Question: i am new bie in android,
I am developing an application in Android, and i used some ready made libs, now there is browse option, and when i do browse it gives the place of /mnt/sdcard, it is basiacally a file reader, if i use this app in mobile then i can browse my memory card, but there even 500MB card have been configured in emulator, i dont know where to place the files so i can access in my Emulator's app, i am expecting, there will be a path like C:\Program Files (x86)\Androidndroid-sdk\SOMEFolder where i can place my files using computer and can access in my emulator. Attached an image of my emulator

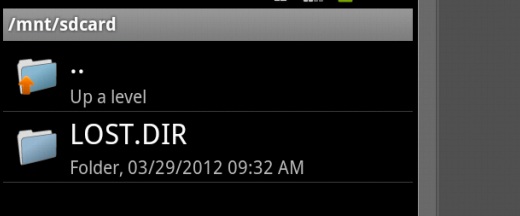
Answer: > i dont know where to place the files so i can access in my Emulator's
app ...
You can use "adb push" command as
'''
adb push <filename> <target>
'''
(see <URL>, "File Explorer" in DDMS perspective then select a folder in sd card folder and select "push a file on to device" to place your files in that folder in your emulator:

And you can use
'''
Environment.getExternalStorageDirectory().getAbsolutePath()
'''
to access sd-card absolute path.